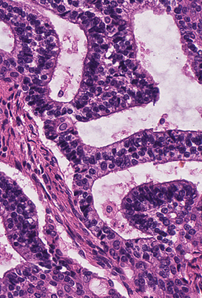
Tumor epithelial tissue: yes
Tumor-associated stroma tissue: yes
Normal tissue: no